Question: I'm trying to get the content under Signers, Counter Signers and X509 Signers from <URL>
'''
from selenium import webdriver
op = webdriver.ChromeOptions()
op.add_argument('headless')
driver = webdriver.Chrome(executable_path="/Desktop/chromedriver", options=op)
details_url = "https://www.virustotal.com/gui/file/03d1316407796b32c03f17f819cca5bede2b0504ecdb7ba3b845c1ed618ae934/details"
driver.get(details_url)
element = driver.find_element_by_xpath("/html/body/vt-ui-shell")
print(element.text)
'''
The result doesn't include the parts under Signers, Counter Signers and X509 Signers

I also tried to do
'''
driver.find_element_by_xpath("//*[@id="details"]//div/vt-ui-signature-info//vt-ui-expandable/span")
'''
to locate that part, but it ended up giving me
'''
NoSuchElementException: Message: no such element: Unable to locate element
'''
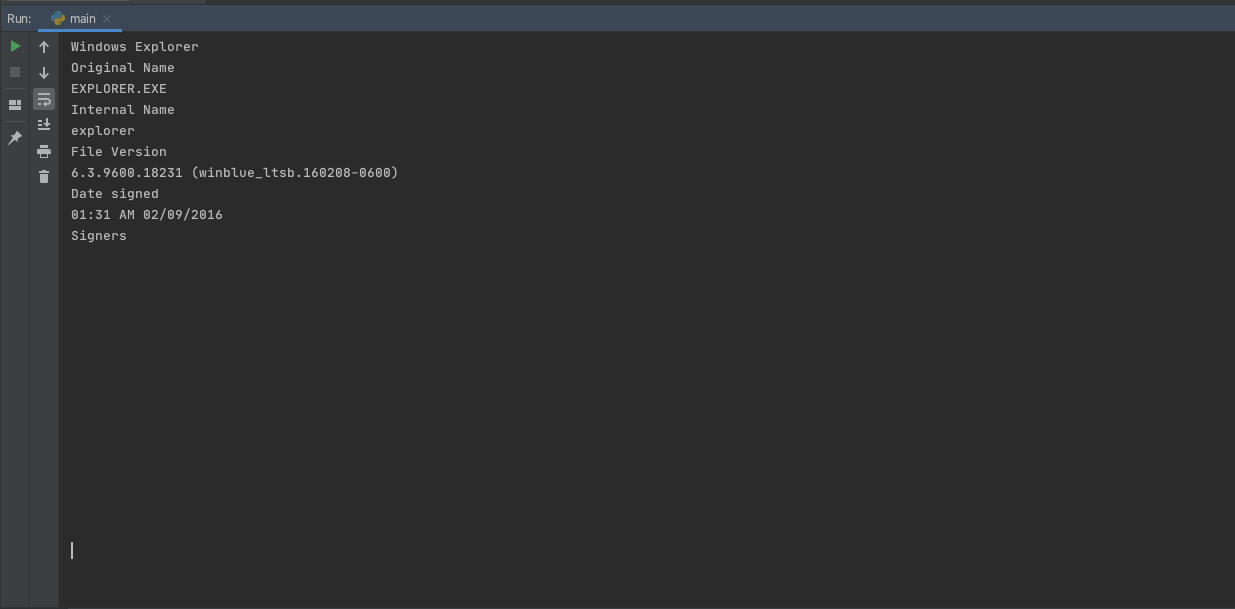
Answer: The fields e.g. are within nested <URL>.
<URL>
---
## Solution
To extract the text you have to use <URL>:
- Code Block:'''
driver.get('https://www.virustotal.com/gui/file/03d1316407796b32c03f17f819cca5bede2b0504ecdb7ba3b845c1ed618ae934/details')
print(driver.execute_script("return document.querySelector('file-view').shadowRoot.querySelector('vt-ui-file-details').shadowRoot.querySelector('vt-ui-signature-info').shadowRoot.querySelector('vt-ui-expandable-detail').shadowRoot.querySelector('slot')").text)
'''
- Console Output:'''
Microsoft Windows
'''
---
## References
You can find a couple of relevant discussions in:
- <URL>